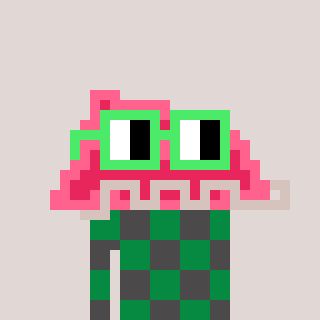
a pixel art character with square light green glasses, a retainer-shaped head and a grayscale-colored body on a warm background